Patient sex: M
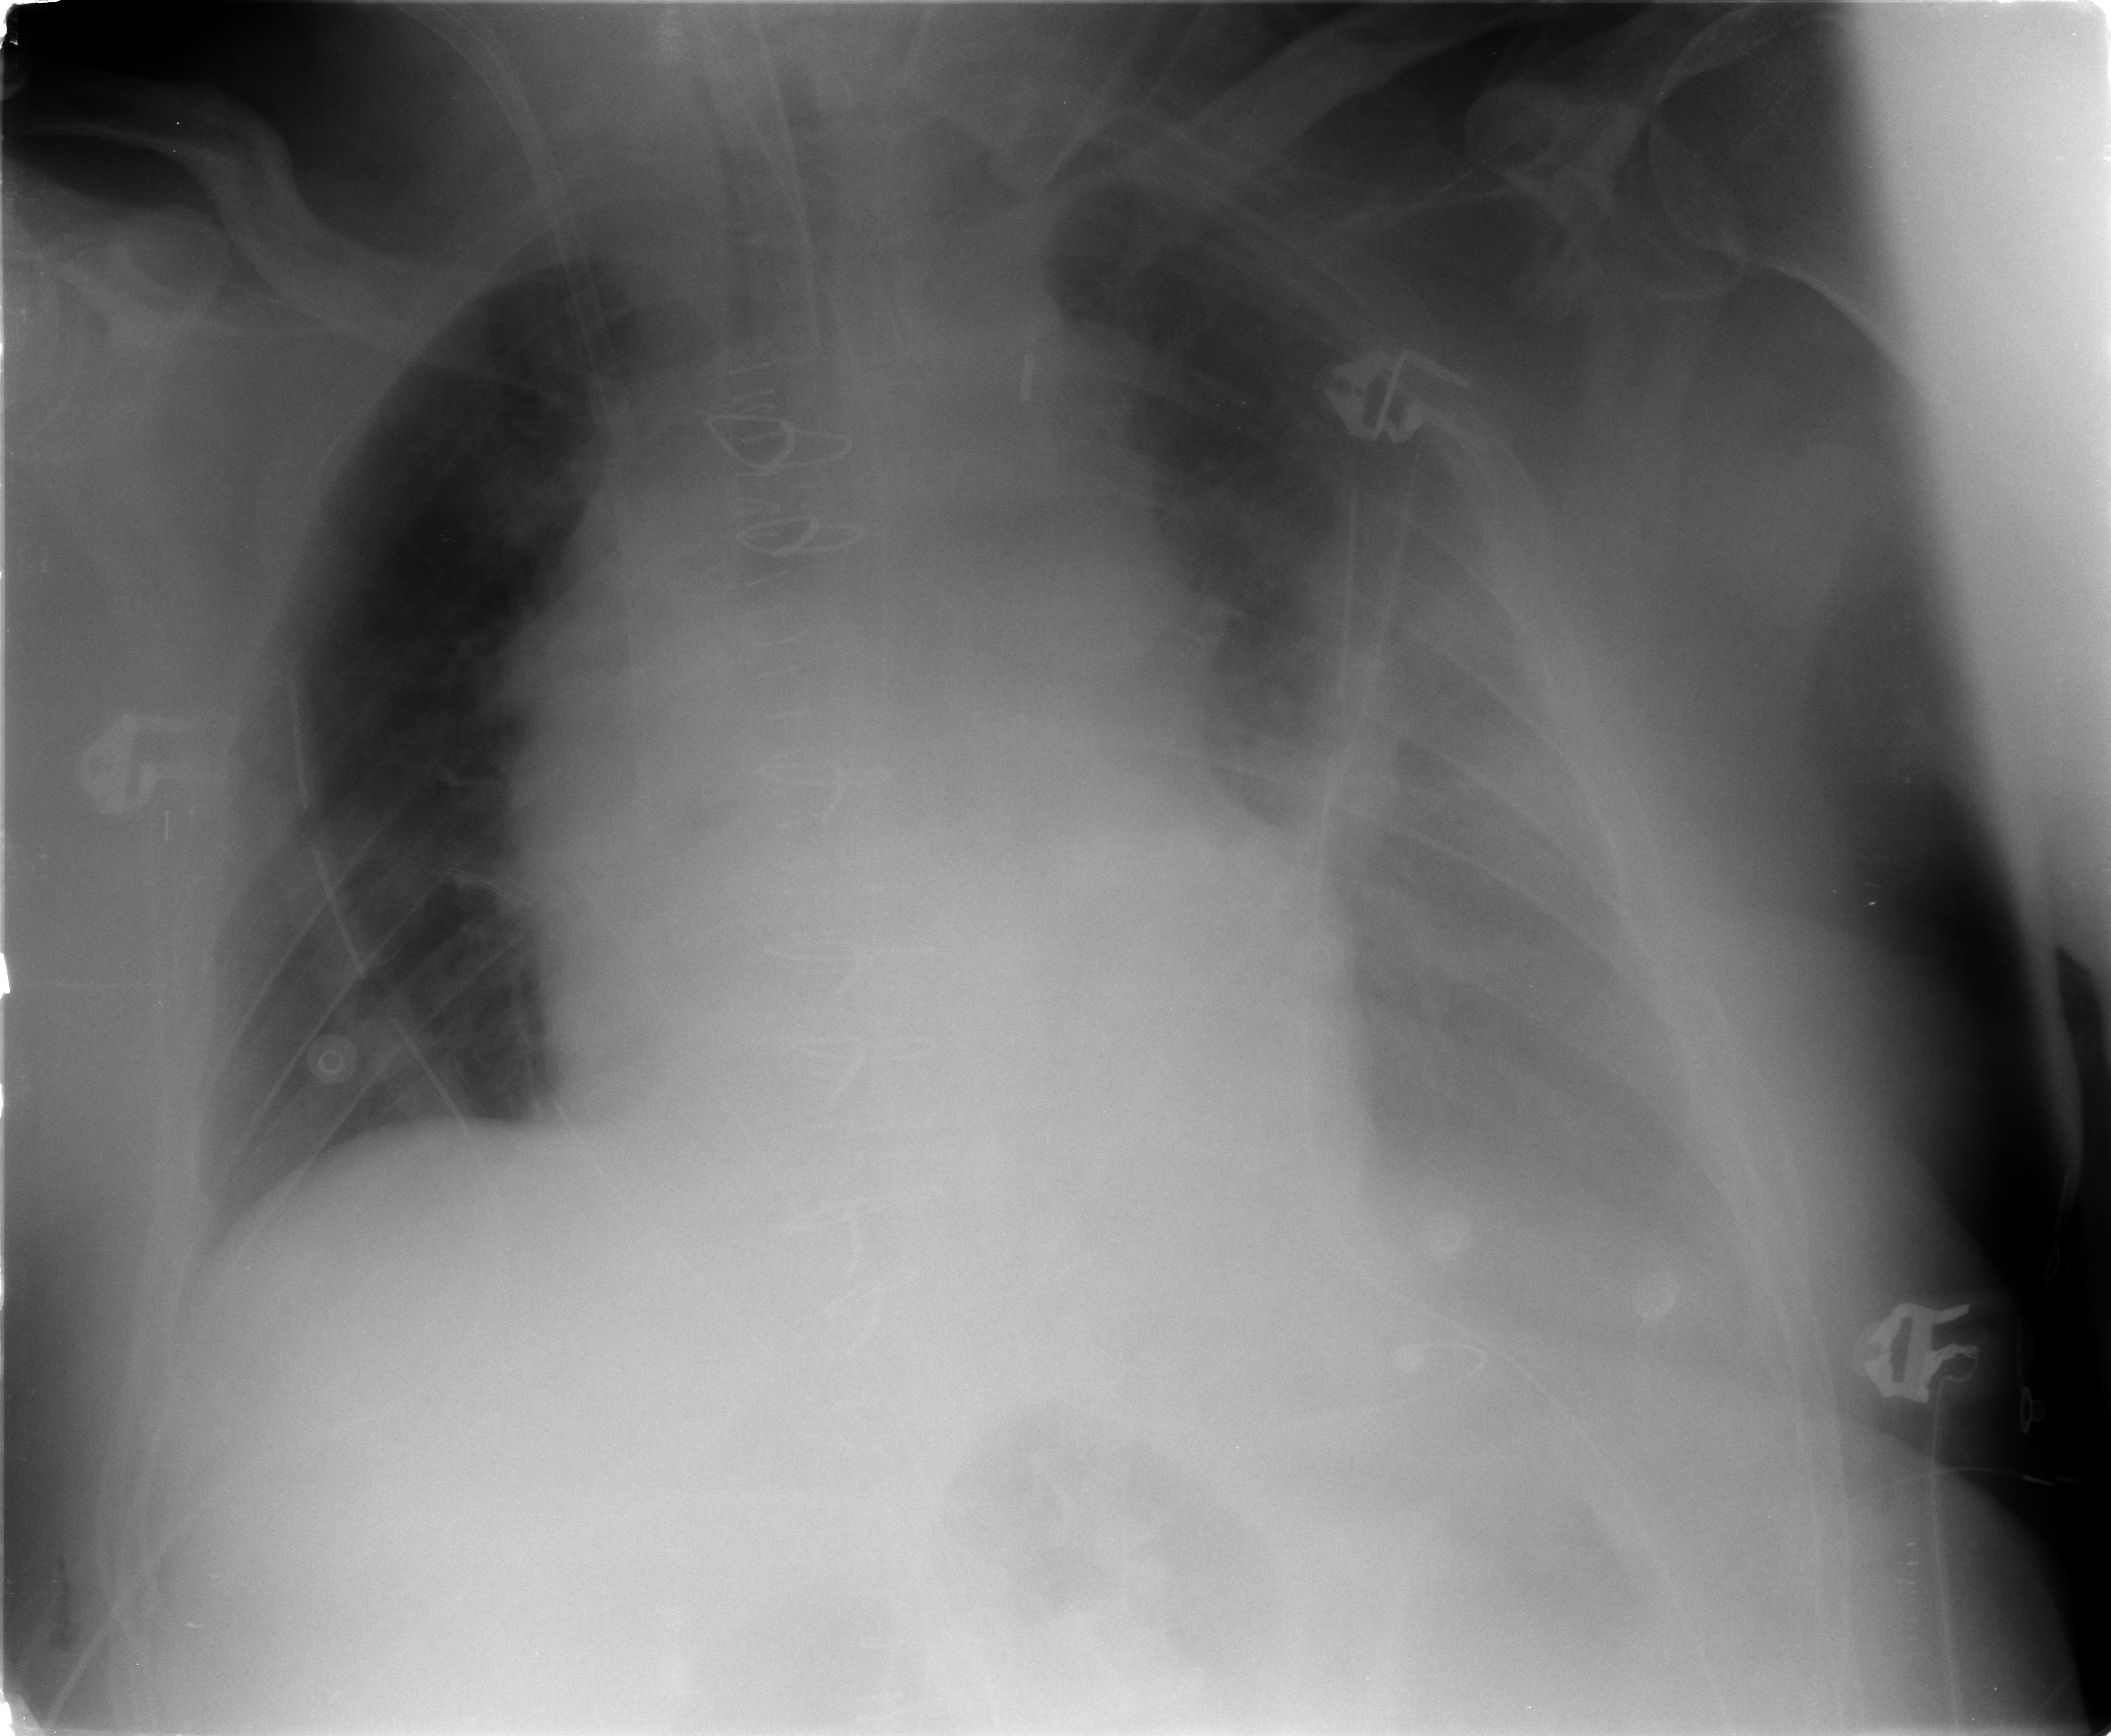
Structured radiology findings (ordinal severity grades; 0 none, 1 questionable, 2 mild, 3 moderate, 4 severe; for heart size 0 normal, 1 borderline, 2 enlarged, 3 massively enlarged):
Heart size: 2
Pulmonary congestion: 0
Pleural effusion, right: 0
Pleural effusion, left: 3
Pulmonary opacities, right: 0
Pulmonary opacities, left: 0
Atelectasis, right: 0
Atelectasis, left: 3